Interaction volume radius: 5 \u00c5
Interaction volume height: 25 \u00c5
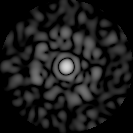
Disorder parameter: 0.8495